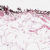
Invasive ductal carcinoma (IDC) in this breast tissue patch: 0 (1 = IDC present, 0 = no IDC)